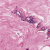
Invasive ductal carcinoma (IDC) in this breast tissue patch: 0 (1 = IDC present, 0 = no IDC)